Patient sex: M
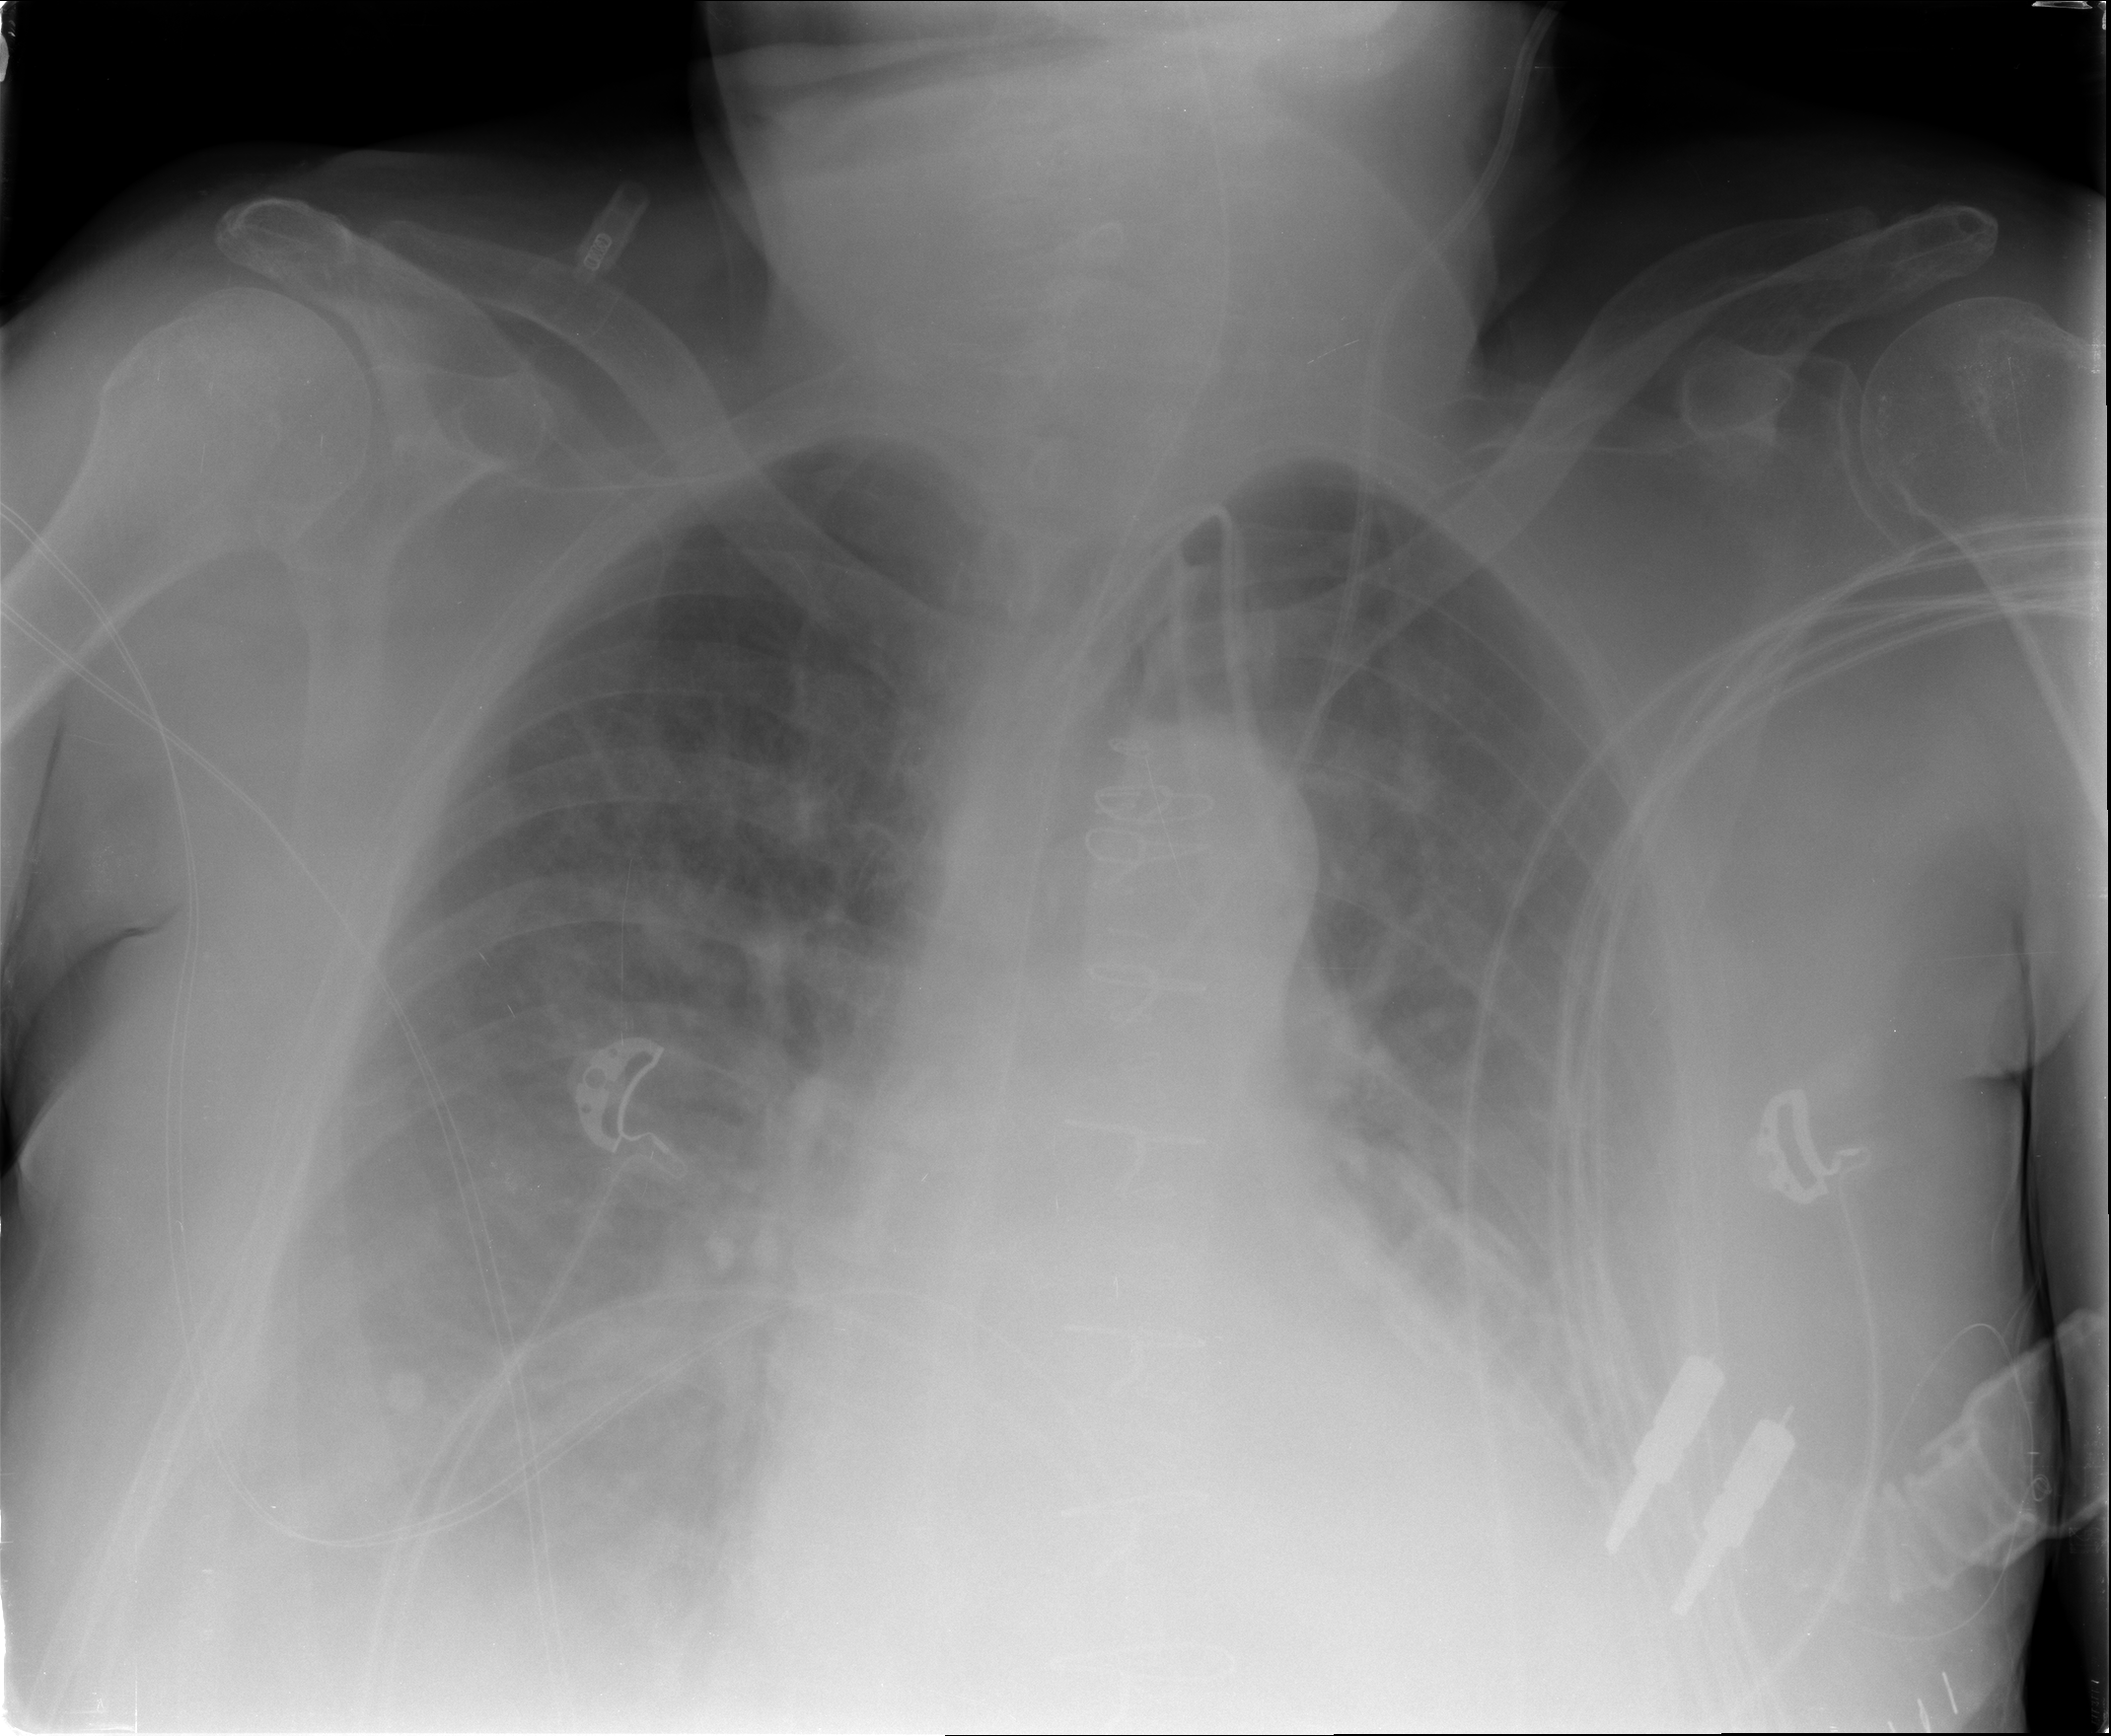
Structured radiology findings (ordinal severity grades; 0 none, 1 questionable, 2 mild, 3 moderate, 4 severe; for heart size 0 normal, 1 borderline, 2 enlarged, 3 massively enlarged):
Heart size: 2
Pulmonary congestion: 2
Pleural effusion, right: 3
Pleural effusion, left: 3
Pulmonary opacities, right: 0
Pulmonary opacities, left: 0
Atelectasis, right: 2
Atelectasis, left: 2